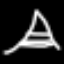
Label: The Eiffel Tower